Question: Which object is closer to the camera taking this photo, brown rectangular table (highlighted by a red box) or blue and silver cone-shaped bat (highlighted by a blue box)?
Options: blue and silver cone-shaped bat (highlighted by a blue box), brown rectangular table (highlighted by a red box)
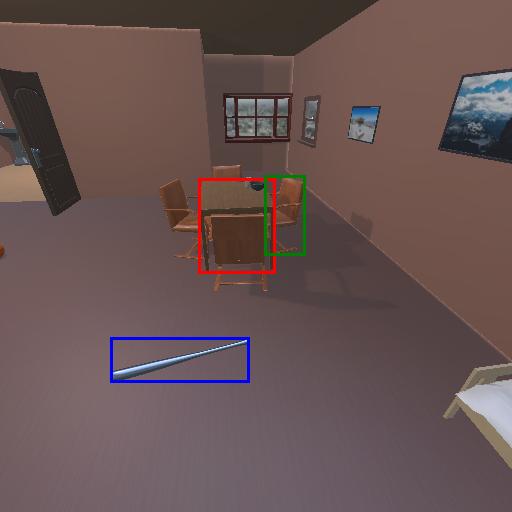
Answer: blue and silver cone-shaped bat (highlighted by a blue box)